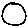
Label: circle